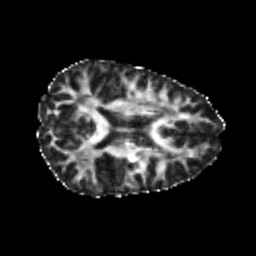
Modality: FA
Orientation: axial
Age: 25
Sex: female
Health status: healthy
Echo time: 0.074 s